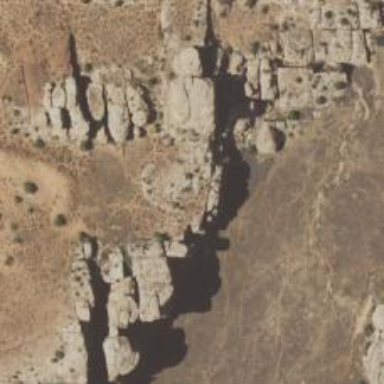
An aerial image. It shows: Natural cliff.